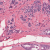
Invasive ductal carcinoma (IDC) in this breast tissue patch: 1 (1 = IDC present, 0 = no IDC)